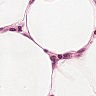
Metastatic tissue present: no